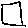
Label: square